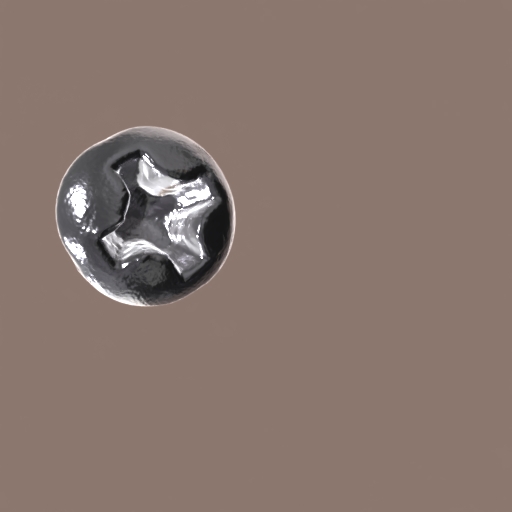
Label: screw